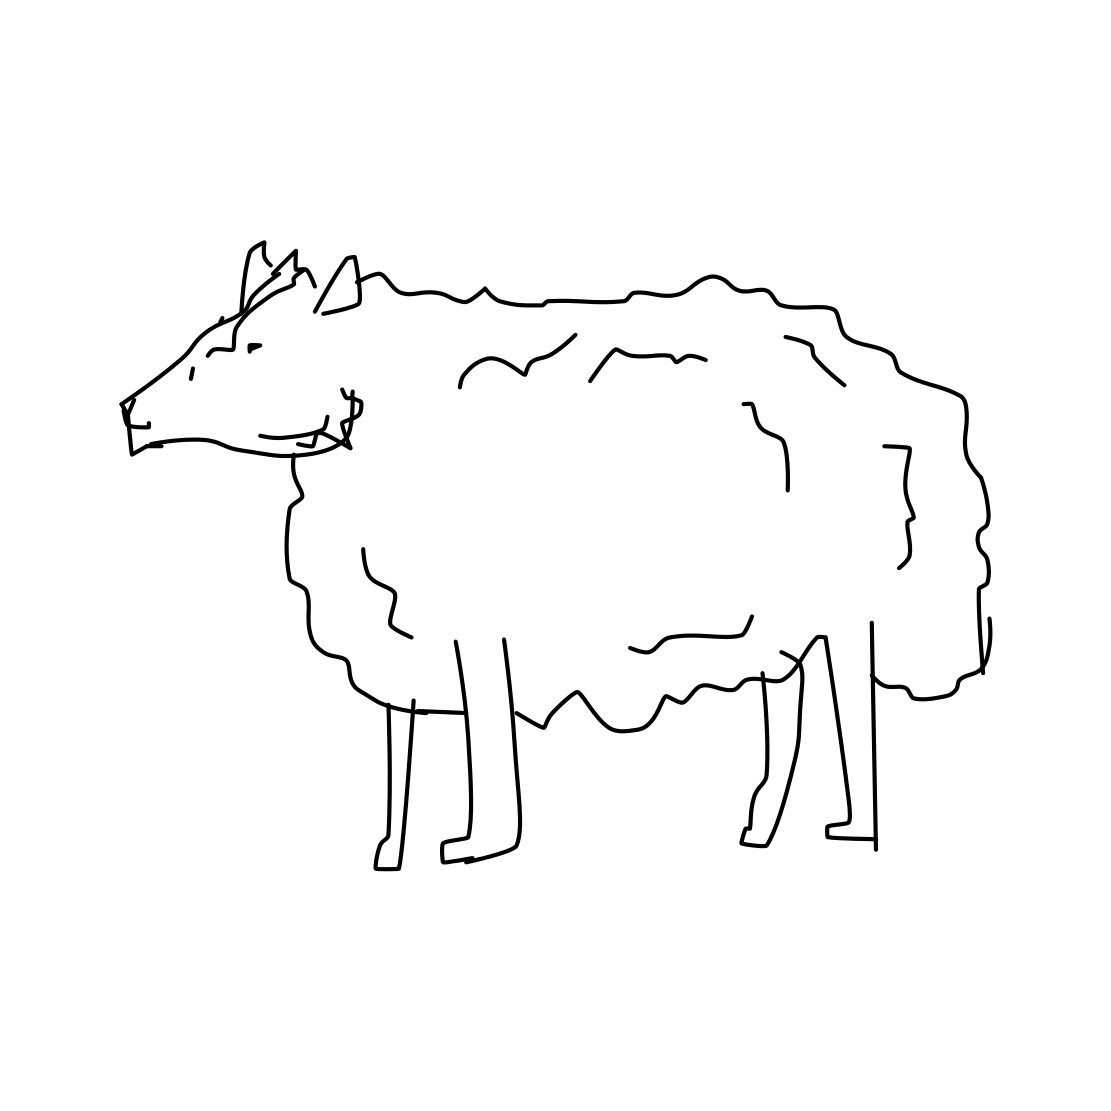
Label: sheep